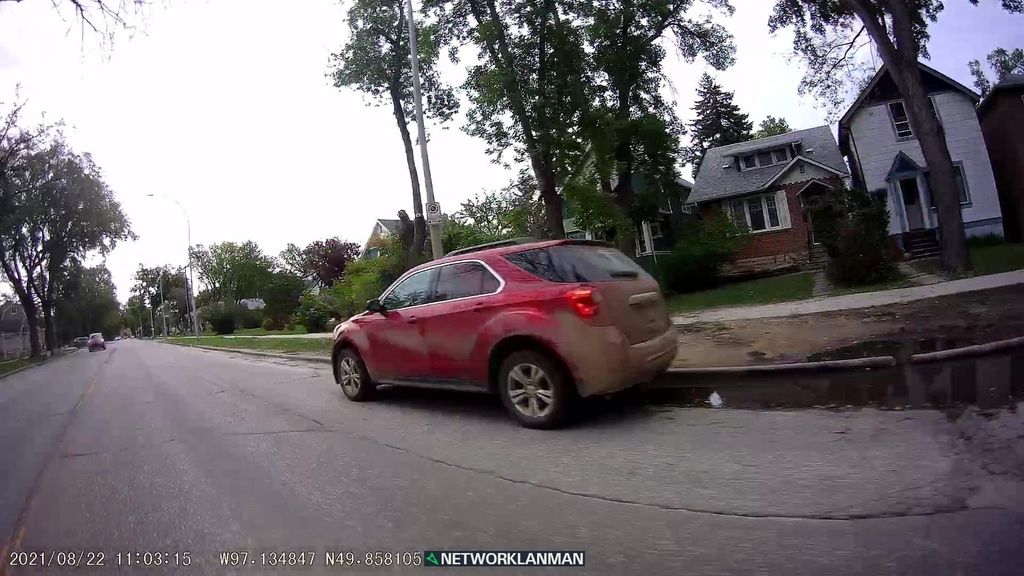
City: winnipeg